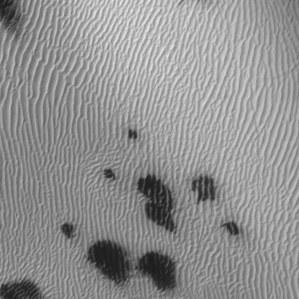
Label: frost